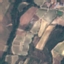
Label: PermanentCrop